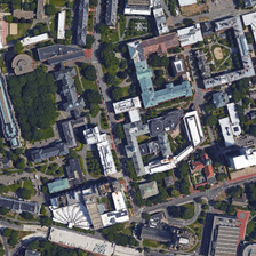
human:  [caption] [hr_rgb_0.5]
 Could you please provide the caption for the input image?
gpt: This campus has a lot of wood to teach lots of buildings.

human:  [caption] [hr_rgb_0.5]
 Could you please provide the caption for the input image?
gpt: decorated with trees and meadows the school with colored buildings is close to a street.

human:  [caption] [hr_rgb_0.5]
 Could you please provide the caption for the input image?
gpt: There are trees and lawns around the school. There are colorful buildings in the school, close to a road.

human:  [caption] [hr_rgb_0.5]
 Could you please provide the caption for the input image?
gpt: Colorful building school decorated with trees and lawns is near the road.

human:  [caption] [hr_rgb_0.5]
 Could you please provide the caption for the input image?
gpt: There are many teaching buildings in the campus, which are scattered with trees.